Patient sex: M
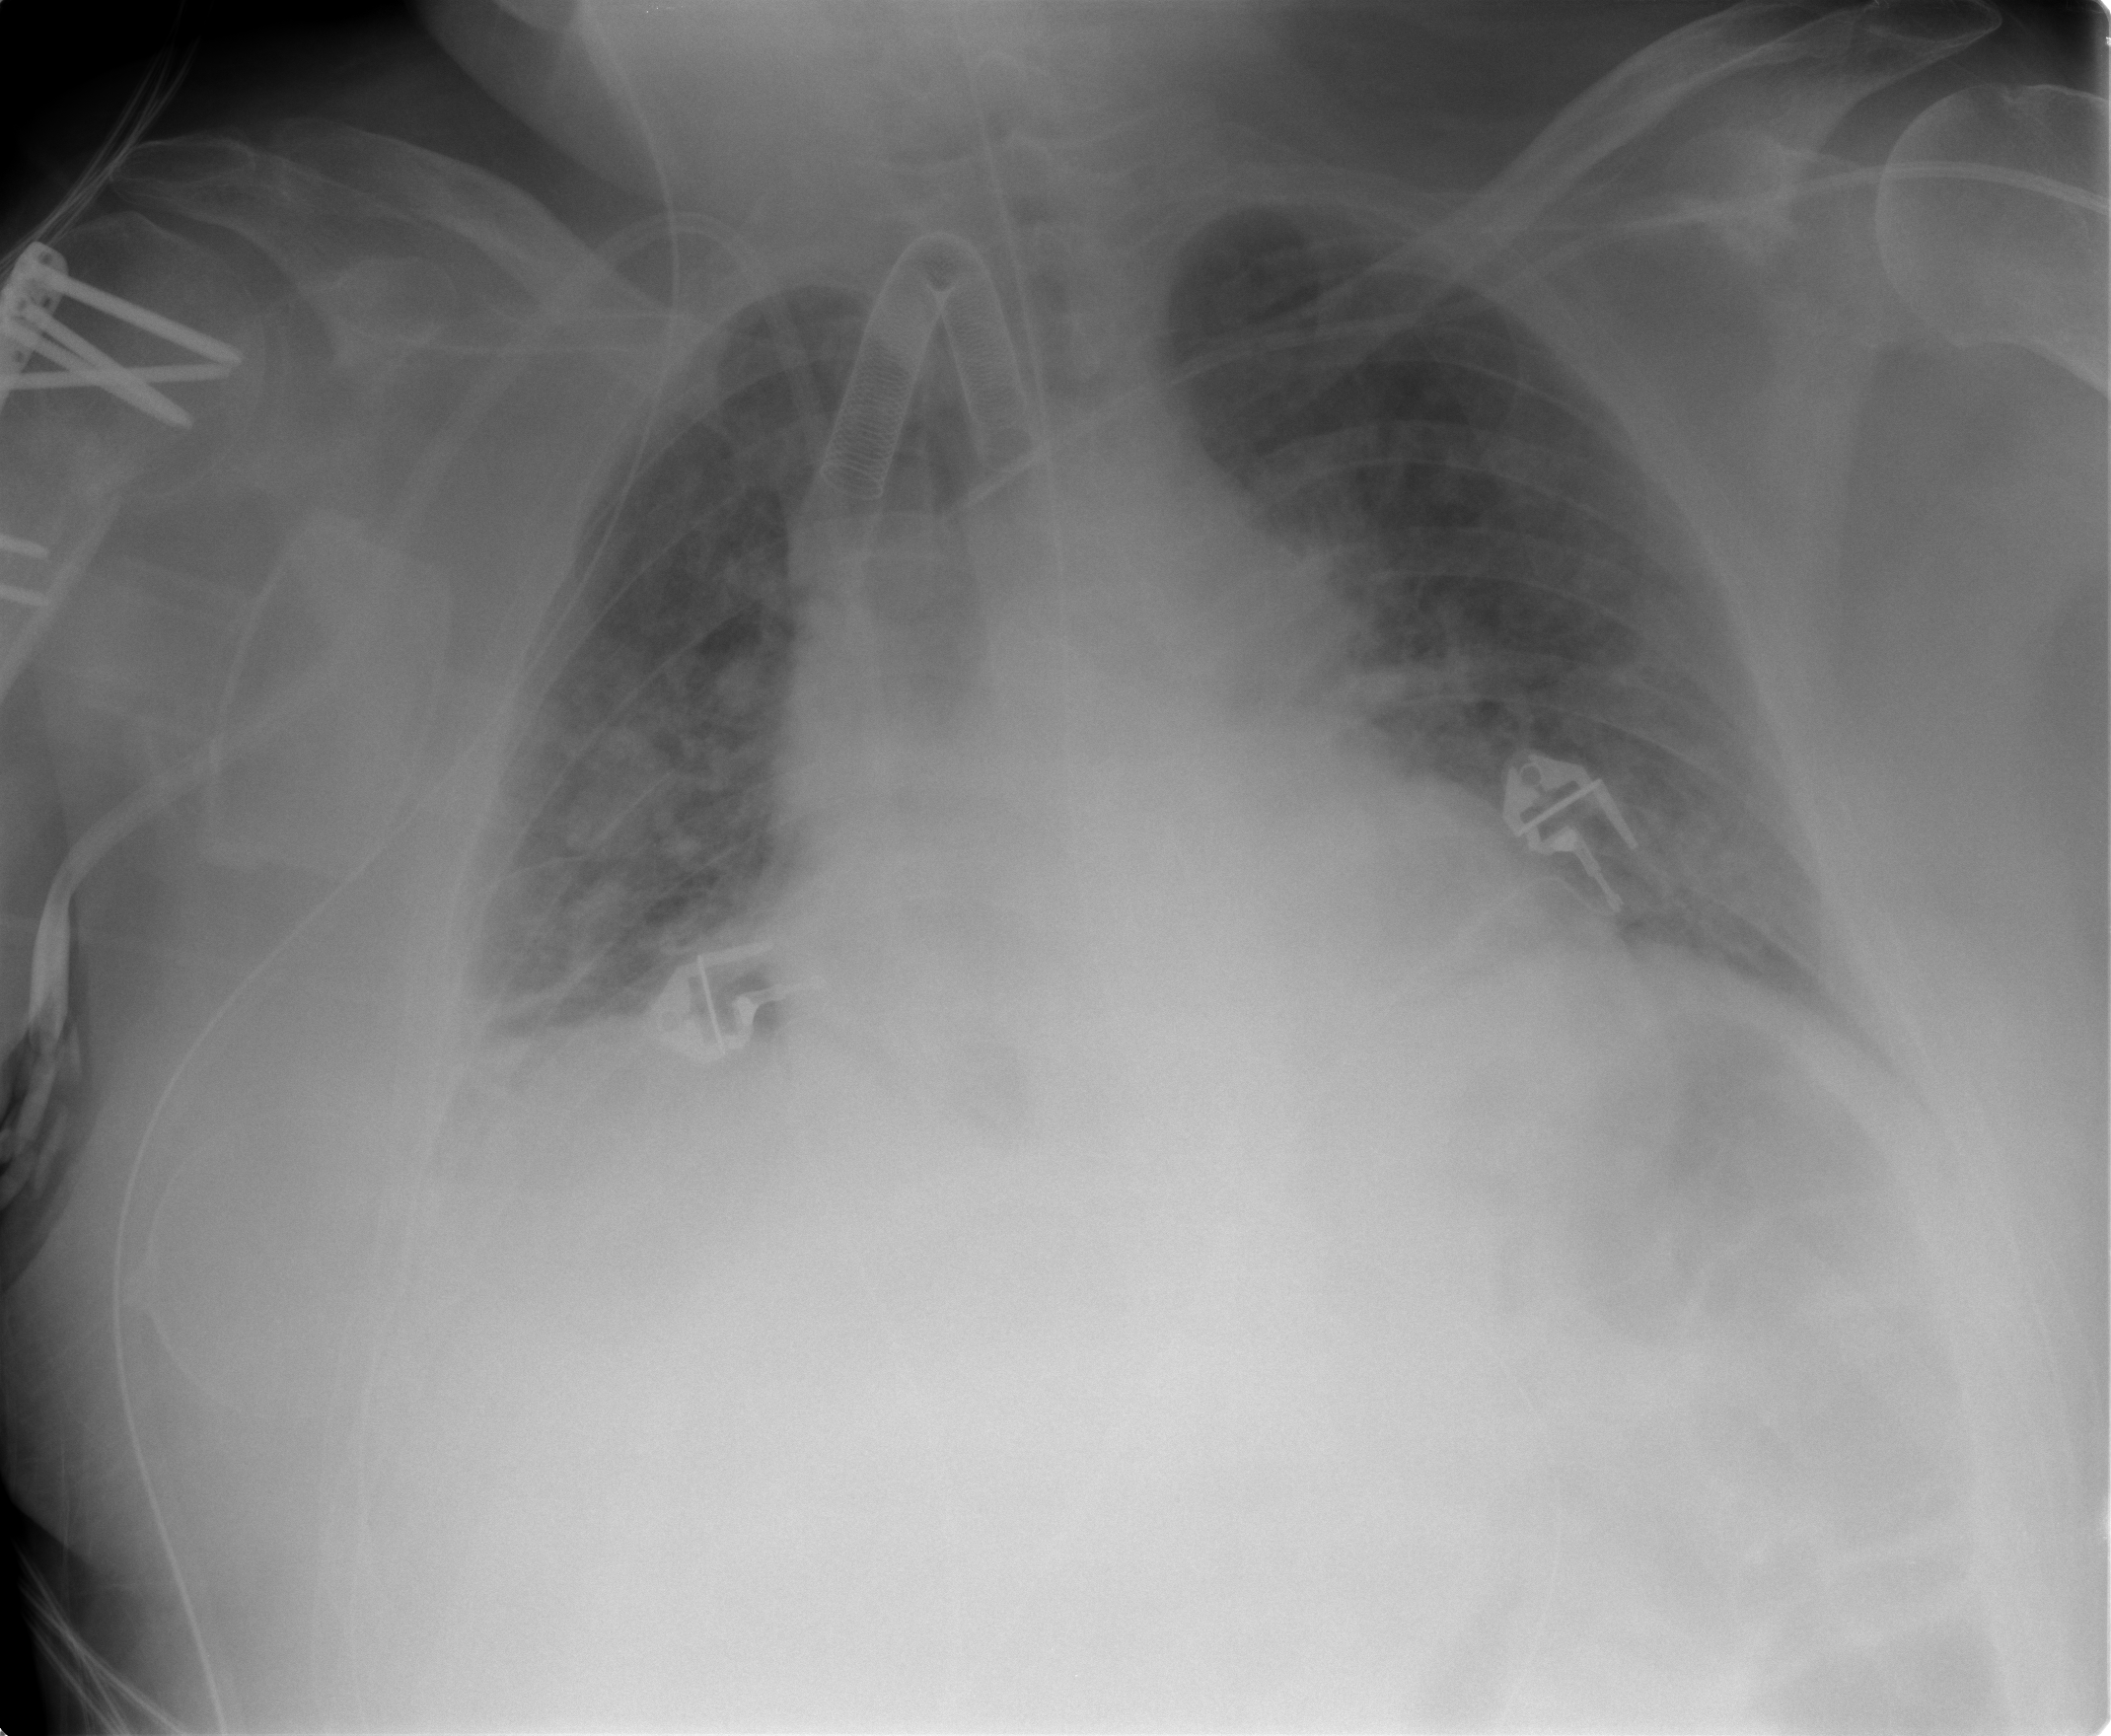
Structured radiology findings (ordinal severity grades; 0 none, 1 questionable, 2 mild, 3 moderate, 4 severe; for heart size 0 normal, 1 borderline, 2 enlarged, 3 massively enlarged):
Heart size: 1
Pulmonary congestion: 2
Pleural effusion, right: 2
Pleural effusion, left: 2
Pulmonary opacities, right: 2
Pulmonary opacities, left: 2
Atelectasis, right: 2
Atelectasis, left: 2